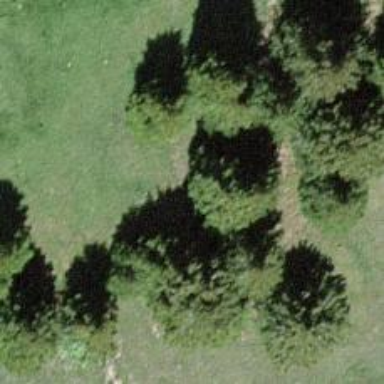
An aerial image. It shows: Needle-leaved tree in natural setting.